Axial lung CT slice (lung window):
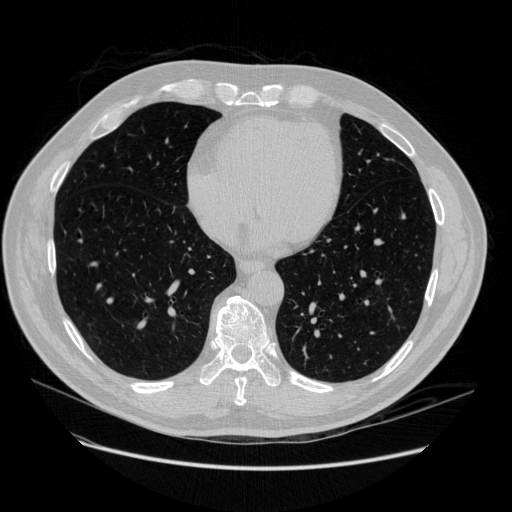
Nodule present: no